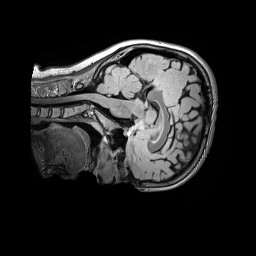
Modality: FLAIR
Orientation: sagittal
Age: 11
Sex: male
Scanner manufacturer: siemens
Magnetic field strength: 3 T
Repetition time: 5 s
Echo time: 0.388 s